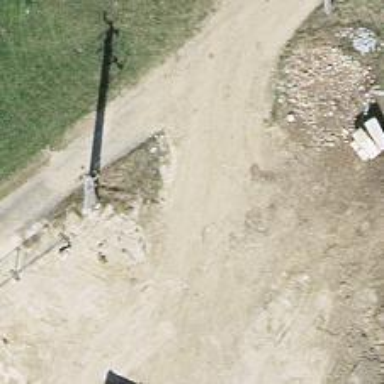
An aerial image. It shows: Power pole.